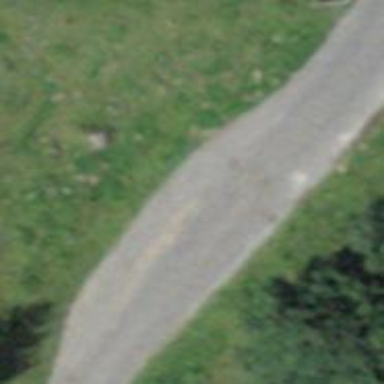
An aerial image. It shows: Passing place on the road.